Interaction volume radius: 5 \u00c5
Interaction volume height: 30 \u00c5
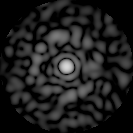
Disorder parameter: 0.8225